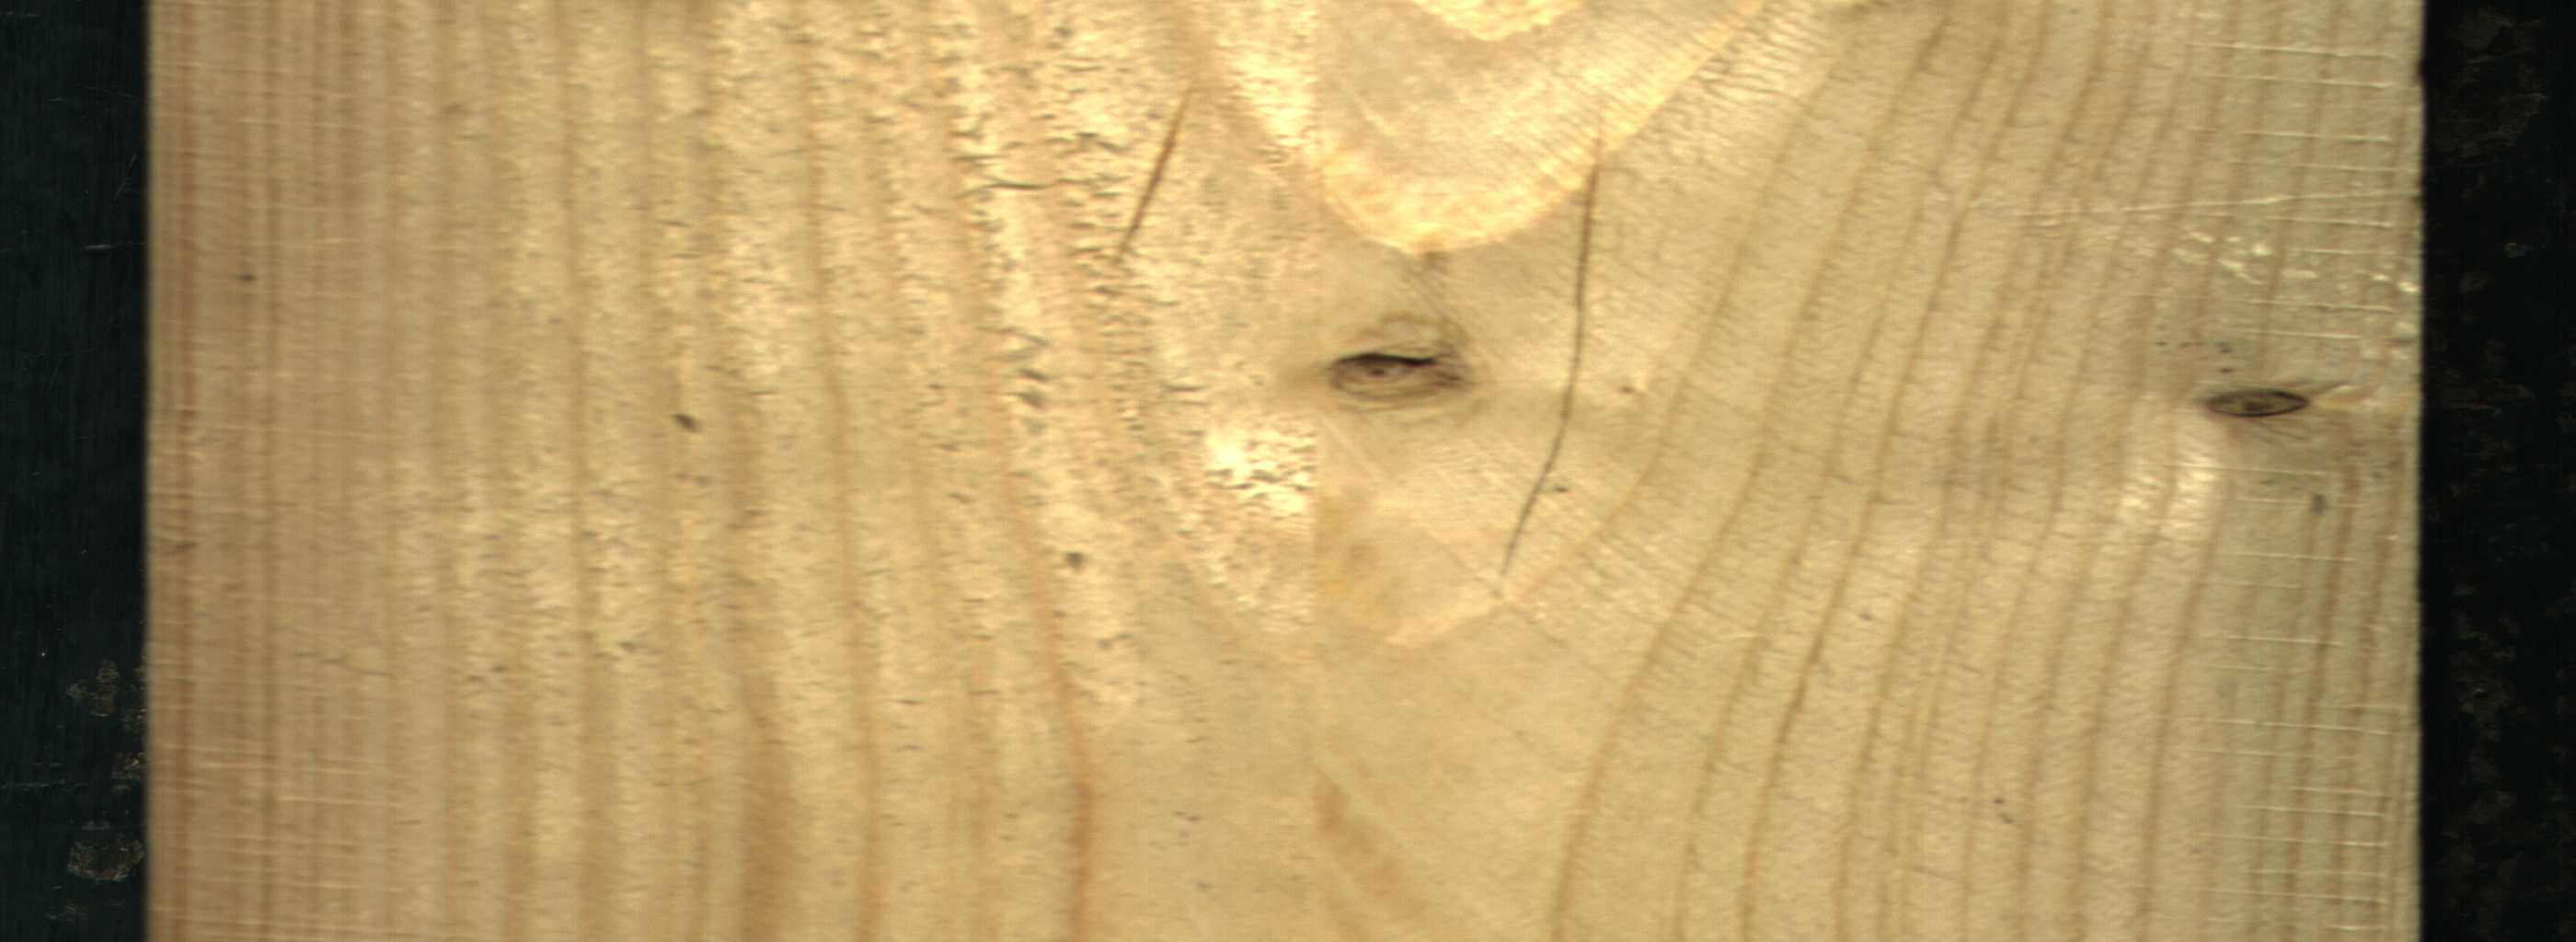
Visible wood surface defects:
Crack
Crack
Dead_Knot
Dead_Knot